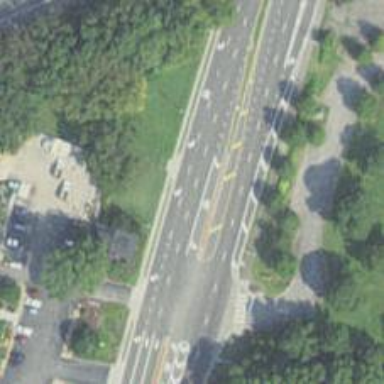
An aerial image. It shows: Primary highway.